Question: Does anyone know if there is an equivalent to <URL> available in Android?
Basically, it's a a built in component in iOS that can present users with a system volume slider, and / or (what I'm really after in Android) a list of available bluetooth / Airplay audio output options (i.e. bluetooth speakers). The image below shows it in action:

Is there any easy option for listing bluetooth etc. audio routing options in Android, or do you have to write all the scanning, connecting, audio routing code yourself?
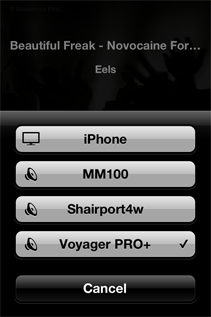
Answer: From the lack of response, and the endless googling around the subject of connecting to A2DP Bluetooth sinks, that I've been doing lately, the sad answer to this question seems to be no, there is nothing quite like the MPVolumeView in Android.
The nearest thing would be to either write it all yourself, as I feared, or, to simply pop open the system Bluetooth options windows from your app (ensuring you've got 'BLUETOOTH_ADMIN' permissions set up in your manifest first):
'''
Intent intentOpenBluetoothSettings = new Intent();
intentOpenBluetoothSettings.setAction(android.provider.Settings.ACTION_BLUETOOTH_SETTINGS);
startActivity(intentOpenBluetoothSettings);
'''